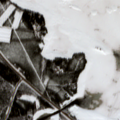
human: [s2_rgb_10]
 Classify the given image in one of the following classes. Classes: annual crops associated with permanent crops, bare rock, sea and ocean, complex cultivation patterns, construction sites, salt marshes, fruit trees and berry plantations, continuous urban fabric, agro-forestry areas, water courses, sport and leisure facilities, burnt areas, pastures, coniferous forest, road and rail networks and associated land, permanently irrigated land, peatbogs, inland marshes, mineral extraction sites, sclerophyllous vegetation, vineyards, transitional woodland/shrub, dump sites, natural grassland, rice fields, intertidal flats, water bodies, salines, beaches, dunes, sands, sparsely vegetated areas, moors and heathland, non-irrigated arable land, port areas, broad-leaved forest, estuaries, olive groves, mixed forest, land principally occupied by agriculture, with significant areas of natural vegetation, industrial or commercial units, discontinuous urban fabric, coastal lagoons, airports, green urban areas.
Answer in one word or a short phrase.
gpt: mixed forest, transitional woodland/shrub, water bodies